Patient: sex M, age 38
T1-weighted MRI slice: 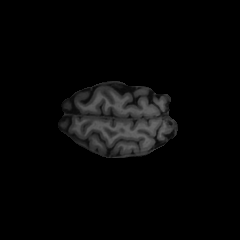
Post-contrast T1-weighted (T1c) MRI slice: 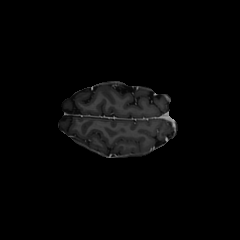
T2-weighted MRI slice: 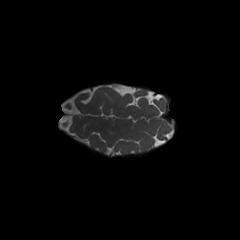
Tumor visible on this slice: no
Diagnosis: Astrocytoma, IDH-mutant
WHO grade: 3